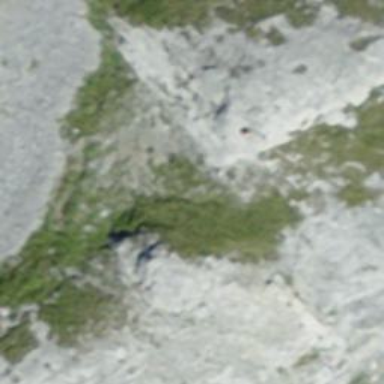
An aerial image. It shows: Cliff in nature.